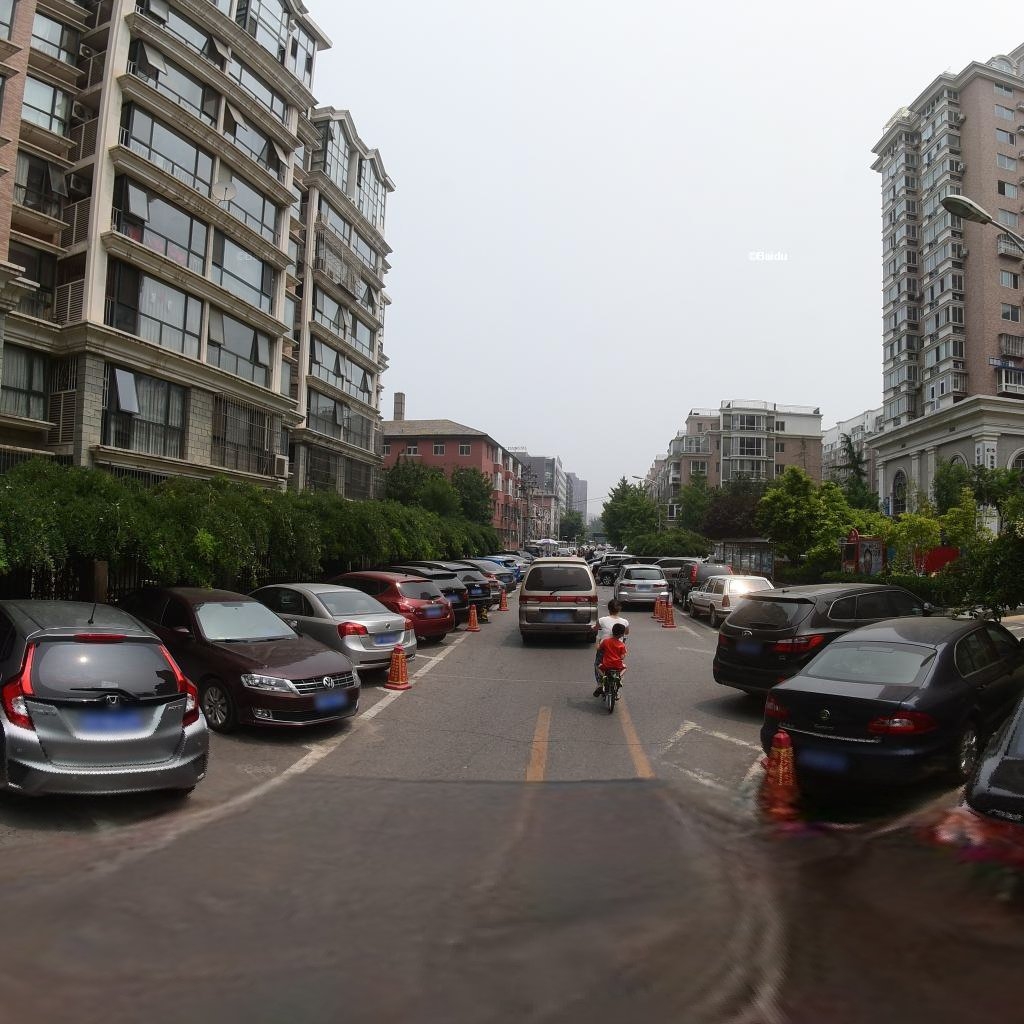
Region: Dongcheng
Road damage annotations: transverse crack